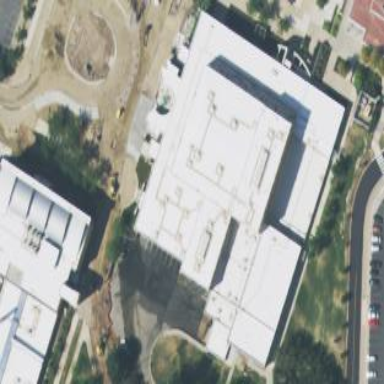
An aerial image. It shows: University building.